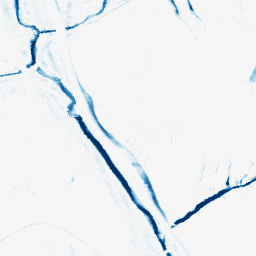
Category: morphological
Decomposition family: morphological_ellipse
Decomposition parameters: operation: closing
width: 5
height: 10
Upsampling method: cubic_catmull_rom
Upsampling parameters: scale: 8
Upsampling scale: 8